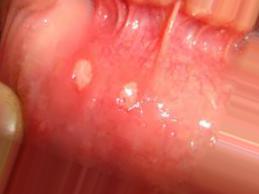
Condition: Mouth Ulcer